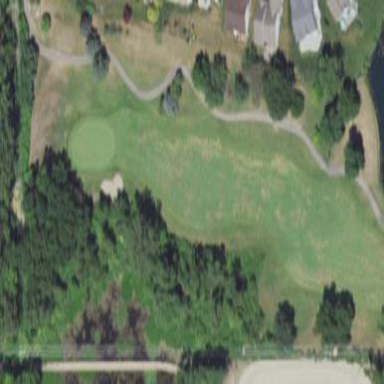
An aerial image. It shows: Golf fairway surrounded by grass.